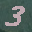
Label: 3